Question: The following scenario:
I use a gridview to present grouped data.
I added a TextBlock to the headertemplate which
should contain the number of items in this group. (For example)
How can i access the individual group headers from code to manipulate this TextBlock?
Here is an example of the result:

And here a simplified example of my GroupHeaderTemplate:
'''
<GroupStyle.HeaderTemplate>
<DataTemplate>
<TextBlock x:name="overflow"/>
</DataTemplate>
</GroupStyle.HeaderTemplate>
'''
So i want to access and manipulate the "overflow" item individually for each generated group!
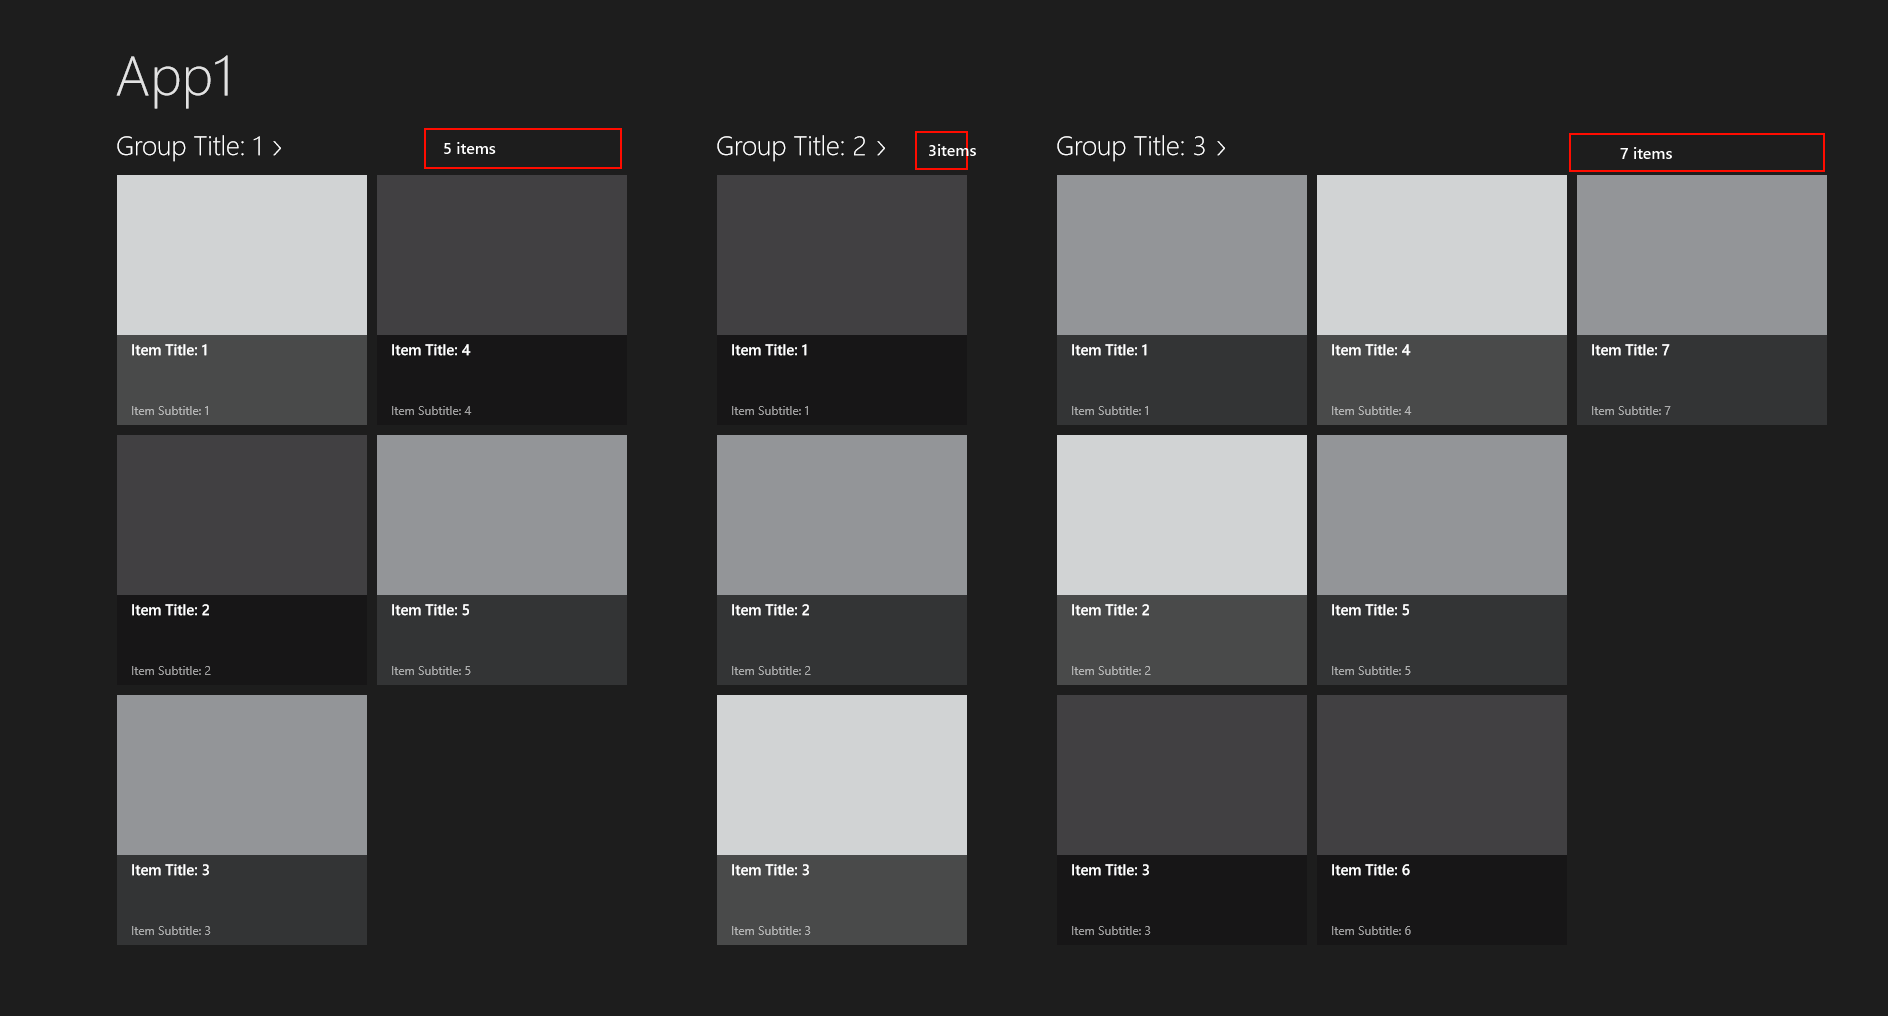
Answer: I finally managed to get my hands on the desired Element by using the VisualTreeHelperExtensions
Afterwards add a using directive for the Extensions:
'''
using WinRTXamlToolkit.Controls.Extensions;
'''
Now you can use several more methods on your ui elements , one of them is getDescendantsByType()
which i use to get all textblock elements hold by my gridview. I added a tag to my overflow textblocks which i check for when iterating through the gridviews descendants, see for yourself:
'''
private void ItemsGridView_Loaded(object sender, RoutedEventArgs e)
{
foreach (TextBlock element in this.myGridView.GetDescendantsOfType<TextBlock>())
{
if(element.Tag != null && element.Tag.Equals("itemCountBlock")){
element.Text = "Finally solved!";
}
}
}
'''
This should work out for any ui element and any property one would wanna change.